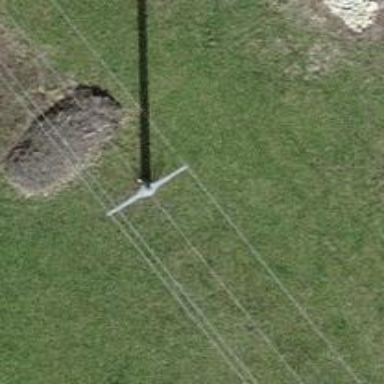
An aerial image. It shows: Minor power line.